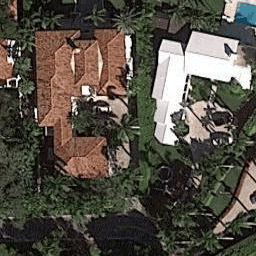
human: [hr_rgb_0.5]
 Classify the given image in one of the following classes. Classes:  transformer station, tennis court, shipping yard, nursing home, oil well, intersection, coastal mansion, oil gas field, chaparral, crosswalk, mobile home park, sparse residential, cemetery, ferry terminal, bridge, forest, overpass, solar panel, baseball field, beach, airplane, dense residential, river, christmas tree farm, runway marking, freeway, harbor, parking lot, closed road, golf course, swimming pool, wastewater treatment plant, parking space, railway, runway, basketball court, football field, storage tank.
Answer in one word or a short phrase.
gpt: coastal mansion